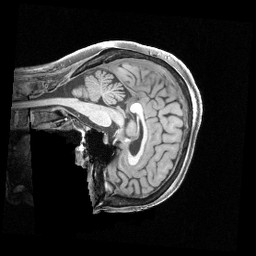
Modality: T1w
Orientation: sagittal
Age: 68
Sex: female
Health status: healthy
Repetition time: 2.4 s
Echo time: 0.00222 s